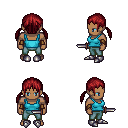
a pixel art fantasy rpg character, male body template, human, dark skin, teal pirate shirt, teal pants, brunette twin-tailed hairstyle, cloth bracers, metal boots, dagger, four views (front, back, left, right), 2x2 character sprite sheet, small pixel art, hard edges, no anti-aliasing